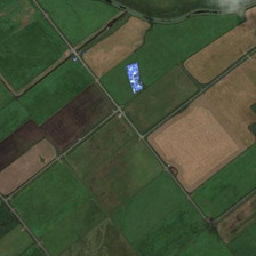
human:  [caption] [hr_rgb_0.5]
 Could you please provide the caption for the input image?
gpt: There's a blue-and-white building in the middle of the green field.

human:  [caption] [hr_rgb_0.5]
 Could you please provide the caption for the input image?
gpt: There are blue and white buildings in the center of the green area.

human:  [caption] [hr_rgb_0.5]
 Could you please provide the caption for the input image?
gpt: There is a blue and white building in the middle of a green field

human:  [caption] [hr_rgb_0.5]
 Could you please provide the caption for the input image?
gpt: There is a blue and white building in the middle of the green space

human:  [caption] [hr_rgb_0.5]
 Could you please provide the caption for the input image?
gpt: There's a blue-and-white building in the middle of Green Field.